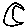
Label: moon